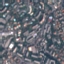
Label: Residential